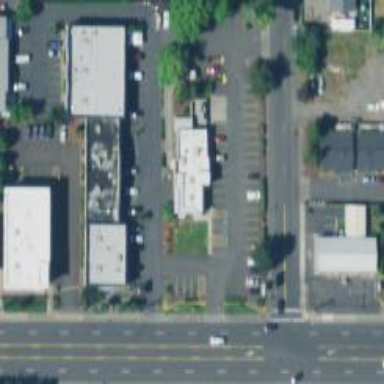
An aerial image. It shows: Parking space is available.